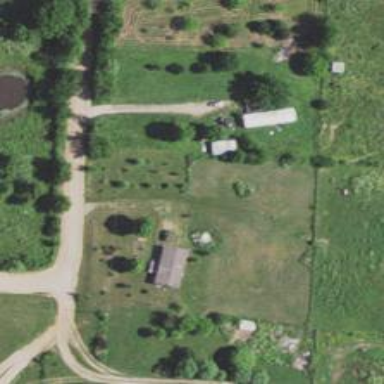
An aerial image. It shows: Driveway.